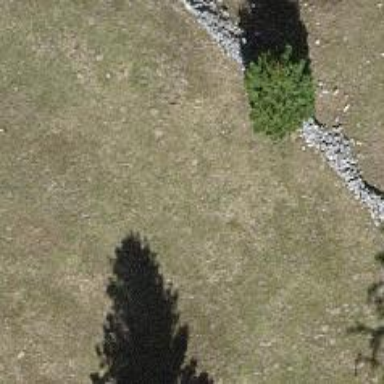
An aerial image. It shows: Single tag "natural: tree."